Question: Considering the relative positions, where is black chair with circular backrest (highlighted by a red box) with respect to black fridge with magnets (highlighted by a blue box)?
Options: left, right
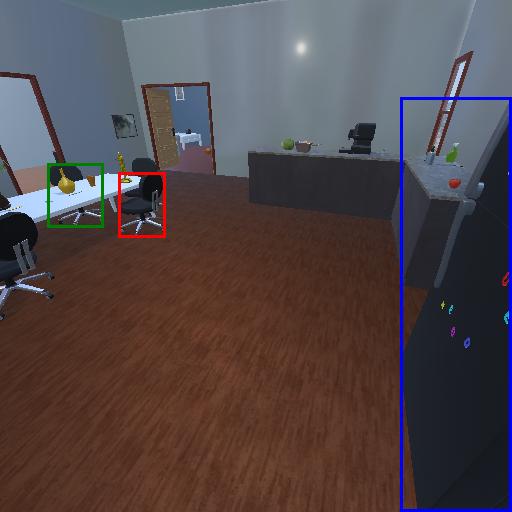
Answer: left